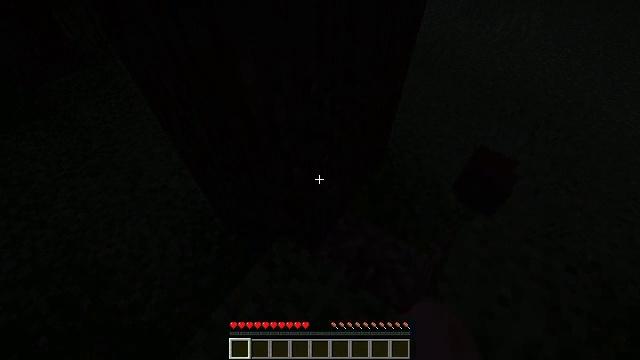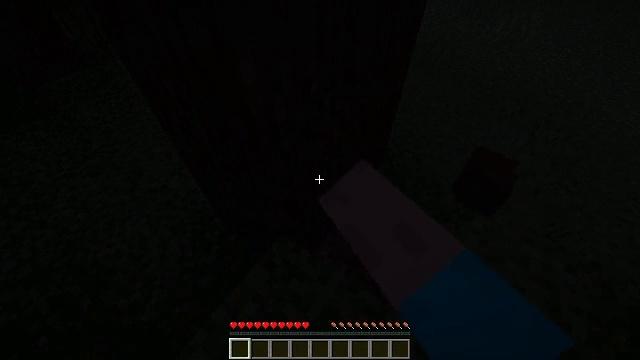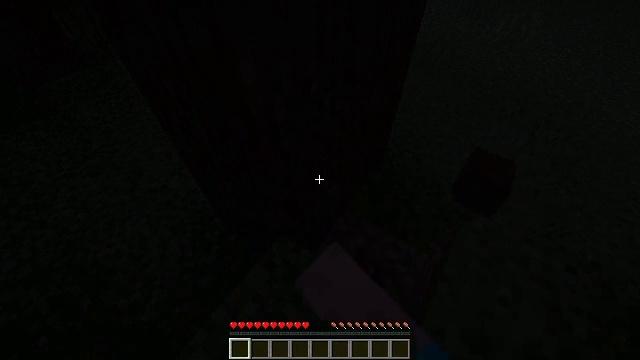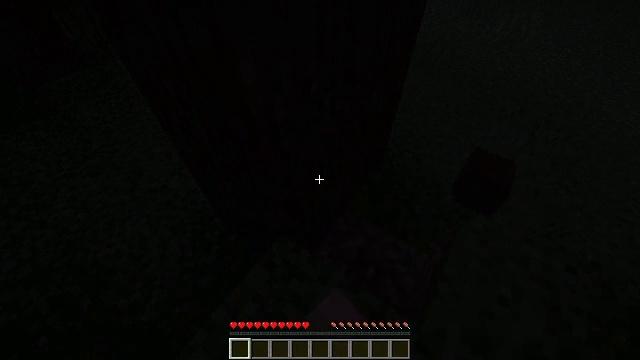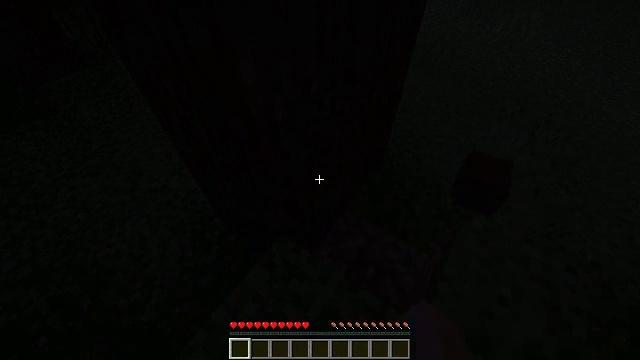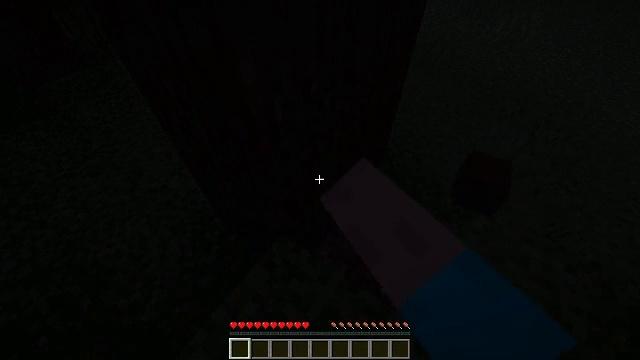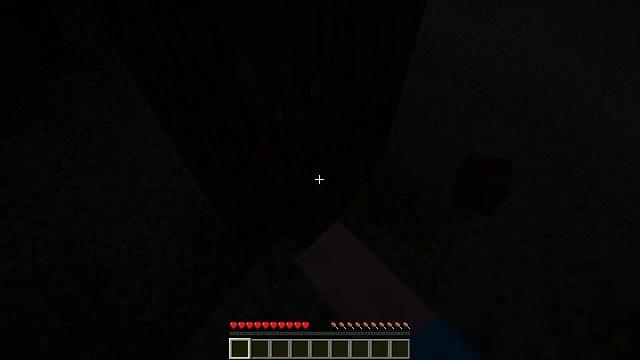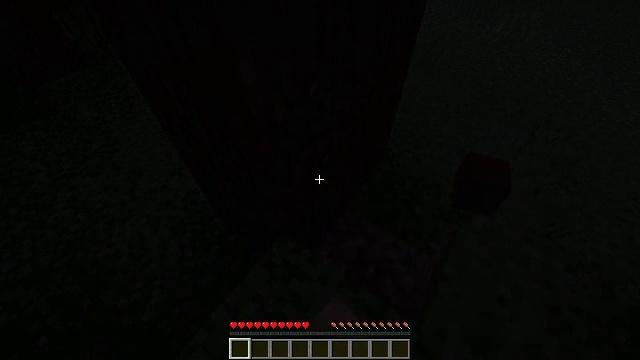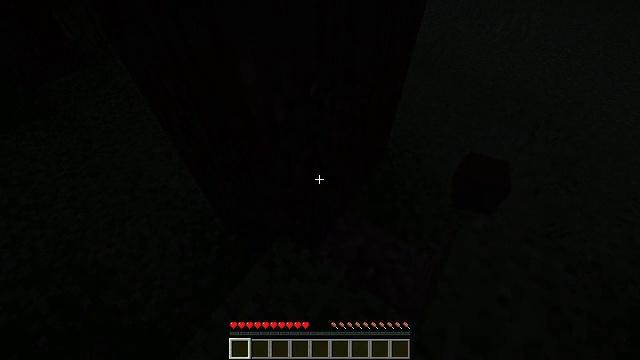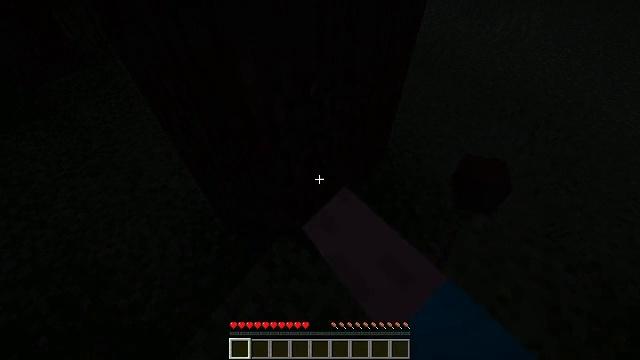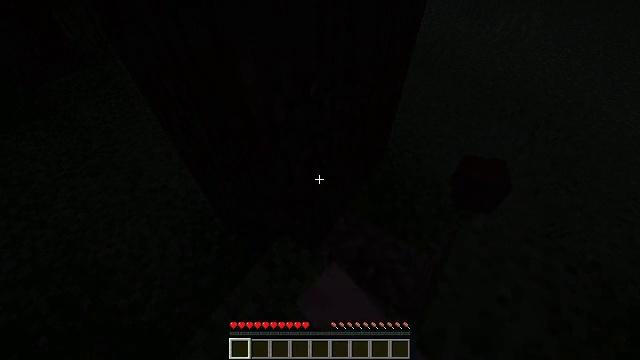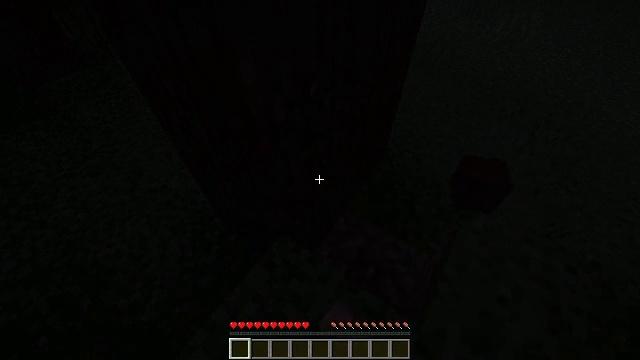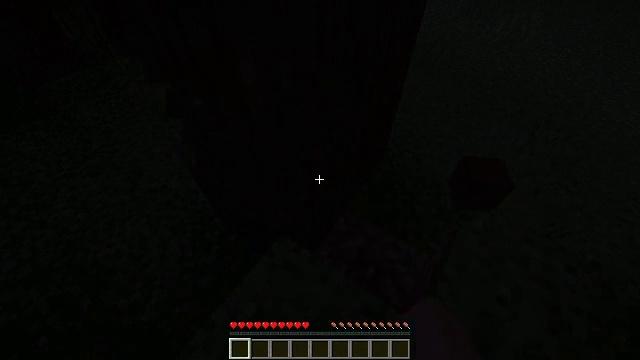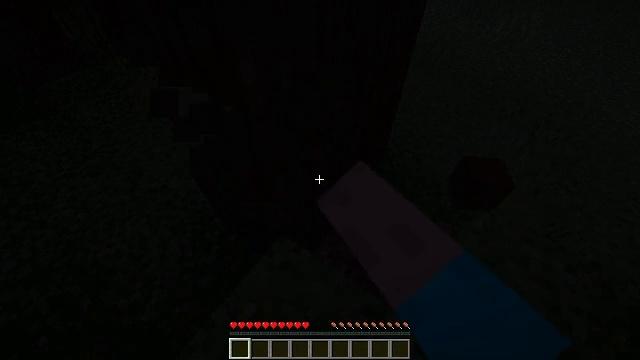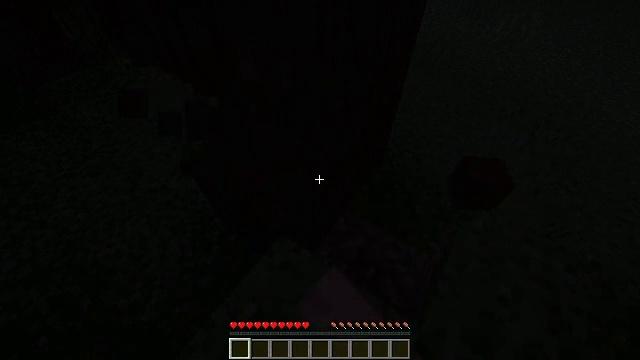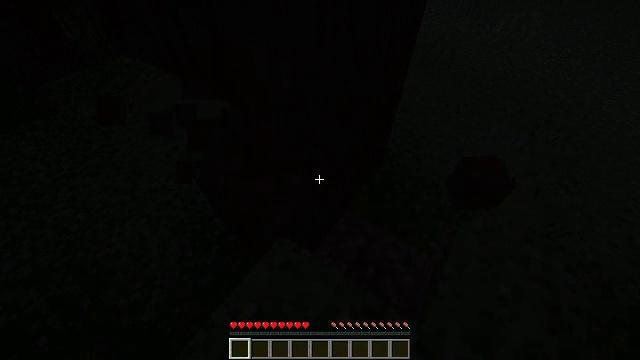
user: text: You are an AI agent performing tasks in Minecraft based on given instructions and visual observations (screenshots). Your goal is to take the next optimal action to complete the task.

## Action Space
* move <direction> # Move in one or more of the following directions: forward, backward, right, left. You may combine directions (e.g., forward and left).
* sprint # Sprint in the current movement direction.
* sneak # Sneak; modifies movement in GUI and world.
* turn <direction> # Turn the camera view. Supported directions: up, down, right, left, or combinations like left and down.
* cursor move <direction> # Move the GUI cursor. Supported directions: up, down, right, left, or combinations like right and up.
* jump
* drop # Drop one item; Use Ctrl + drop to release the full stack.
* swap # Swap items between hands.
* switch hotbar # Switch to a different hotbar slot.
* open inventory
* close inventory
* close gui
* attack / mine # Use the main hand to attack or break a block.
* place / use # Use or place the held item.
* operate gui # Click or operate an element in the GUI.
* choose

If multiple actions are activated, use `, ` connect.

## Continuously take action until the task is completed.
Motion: motion action
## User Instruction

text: Chop down the dark oak log.
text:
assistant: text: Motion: attack / mine
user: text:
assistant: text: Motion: attack / mine
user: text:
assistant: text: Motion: attack / mine
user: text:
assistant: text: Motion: attack / mine
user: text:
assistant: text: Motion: attack / mine
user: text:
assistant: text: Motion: attack / mine
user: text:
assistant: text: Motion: attack / mine
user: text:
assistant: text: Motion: attack / mine
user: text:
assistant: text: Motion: attack / mine
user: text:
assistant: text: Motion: attack / mine
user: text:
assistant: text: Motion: attack / mine
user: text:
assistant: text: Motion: attack / mine
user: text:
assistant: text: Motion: attack / mine
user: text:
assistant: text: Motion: attack / mine
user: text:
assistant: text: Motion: attack / mine
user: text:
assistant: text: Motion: attack / mine
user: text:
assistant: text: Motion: attack / mine